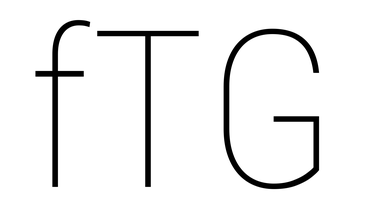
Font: Roboto_Condensed_Thin